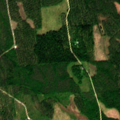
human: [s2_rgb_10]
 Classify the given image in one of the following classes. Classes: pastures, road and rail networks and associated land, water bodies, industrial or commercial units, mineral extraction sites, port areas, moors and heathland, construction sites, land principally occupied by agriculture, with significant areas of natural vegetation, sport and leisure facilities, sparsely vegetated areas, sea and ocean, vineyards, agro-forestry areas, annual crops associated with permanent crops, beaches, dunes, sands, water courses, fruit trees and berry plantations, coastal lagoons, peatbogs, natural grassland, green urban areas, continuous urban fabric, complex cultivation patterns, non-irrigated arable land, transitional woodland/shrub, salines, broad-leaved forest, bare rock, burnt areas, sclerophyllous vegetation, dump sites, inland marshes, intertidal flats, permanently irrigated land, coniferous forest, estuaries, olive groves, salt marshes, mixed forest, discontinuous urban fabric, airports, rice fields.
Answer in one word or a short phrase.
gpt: coniferous forest, mixed forest